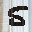
Label: 5